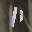
Label: 1